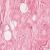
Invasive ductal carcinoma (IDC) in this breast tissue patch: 0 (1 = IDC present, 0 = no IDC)